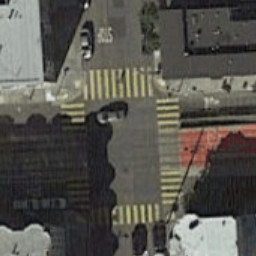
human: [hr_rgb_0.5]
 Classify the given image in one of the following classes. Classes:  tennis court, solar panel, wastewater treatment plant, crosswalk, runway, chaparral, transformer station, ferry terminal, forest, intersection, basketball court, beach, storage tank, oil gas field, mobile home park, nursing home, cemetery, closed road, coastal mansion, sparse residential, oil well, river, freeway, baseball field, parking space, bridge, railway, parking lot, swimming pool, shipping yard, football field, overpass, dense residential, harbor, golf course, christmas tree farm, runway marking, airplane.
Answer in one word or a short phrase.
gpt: crosswalk